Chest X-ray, PA view. Patient: 56 years old, sex M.
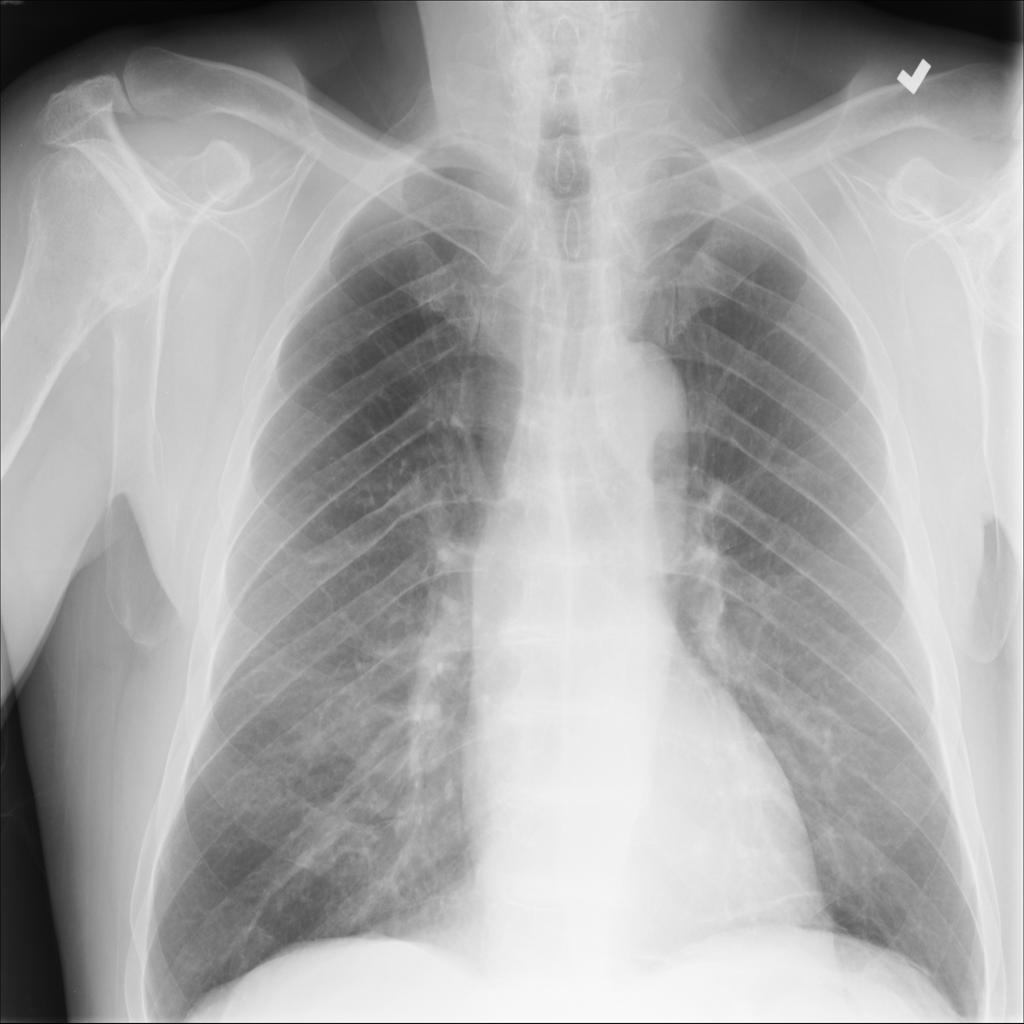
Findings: Atelectasis